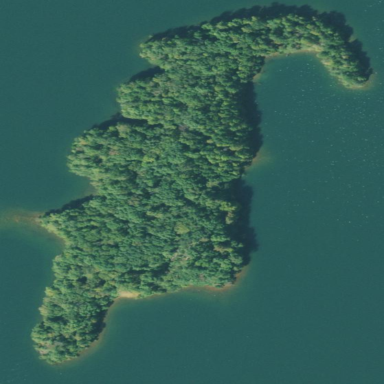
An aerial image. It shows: Islet.